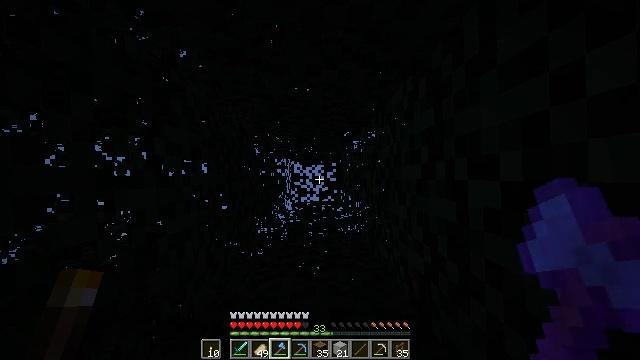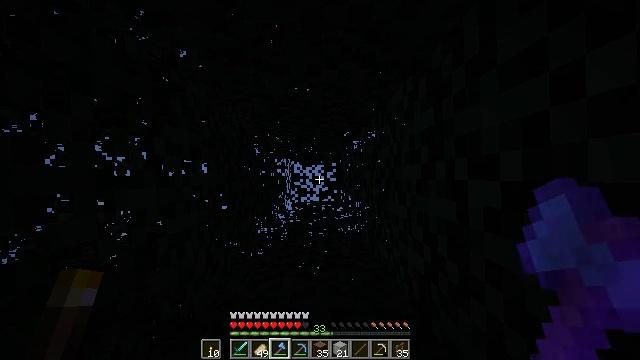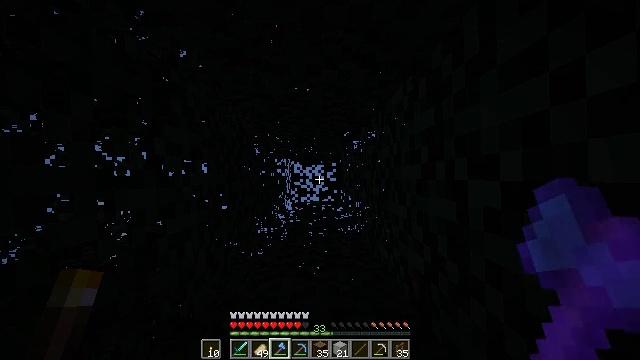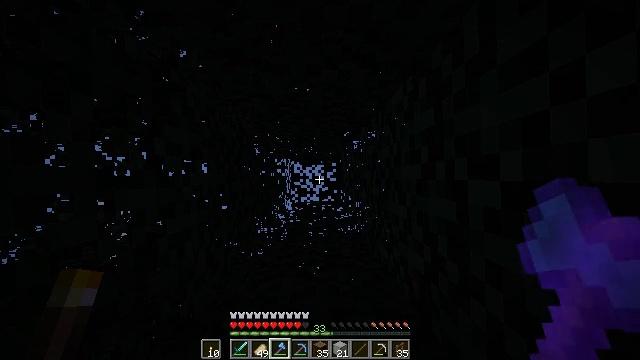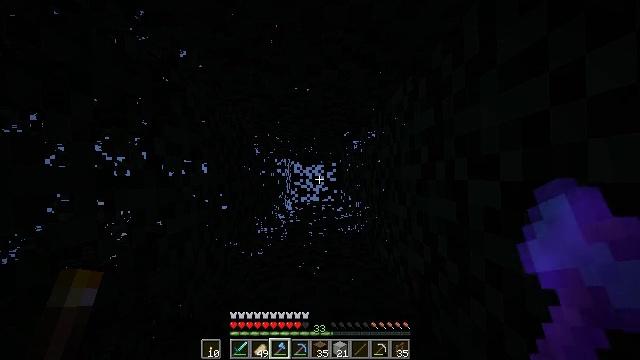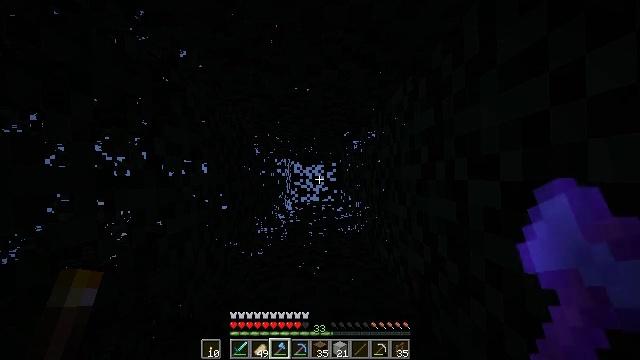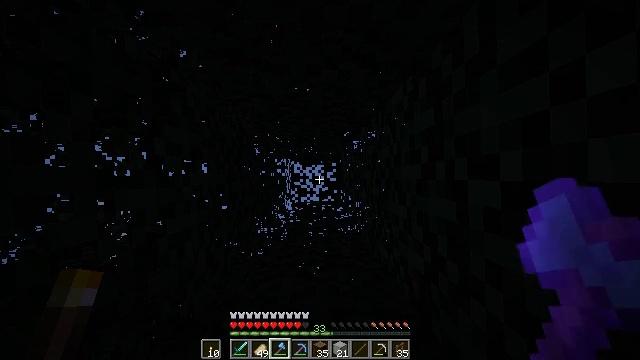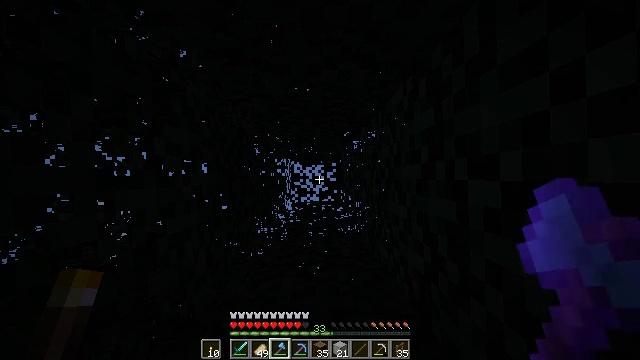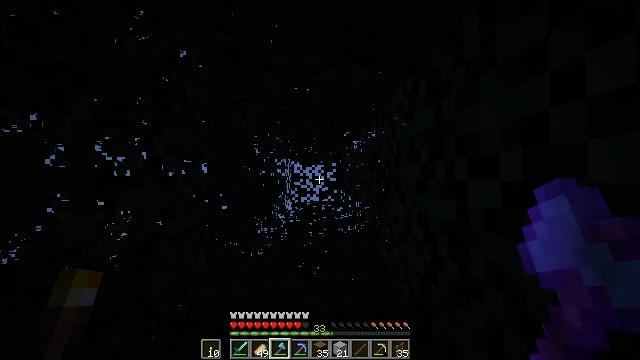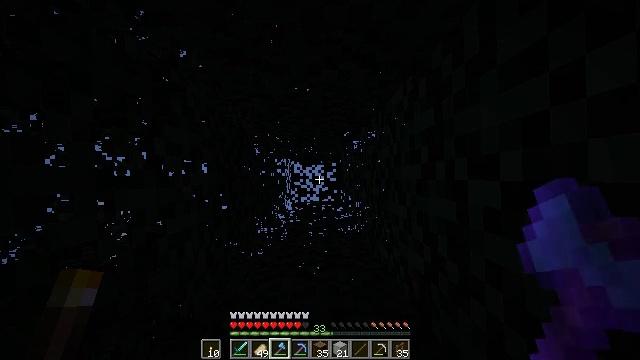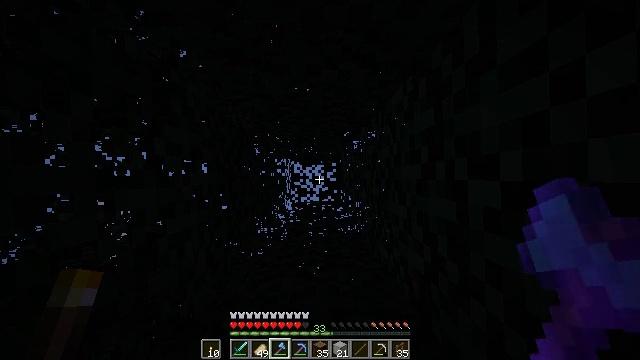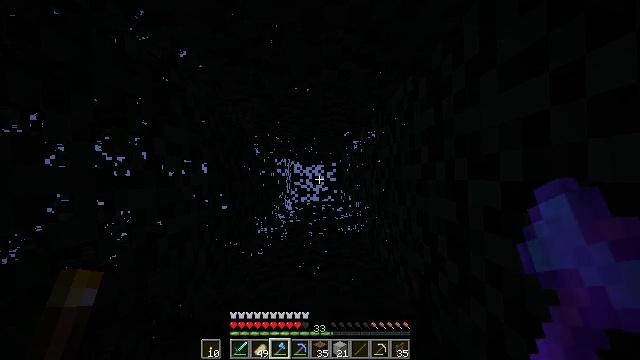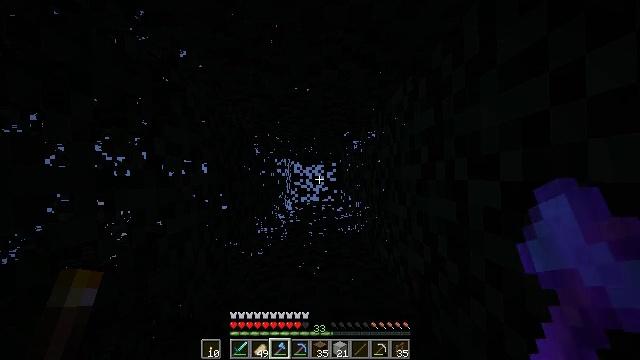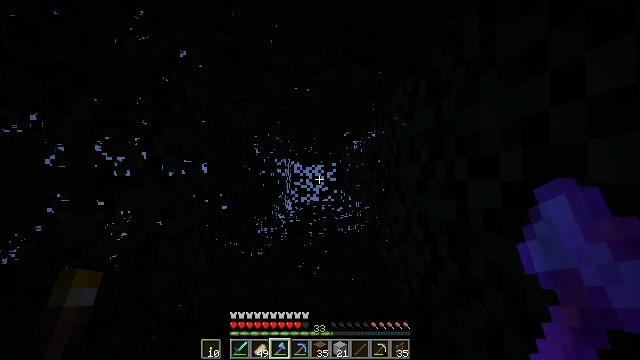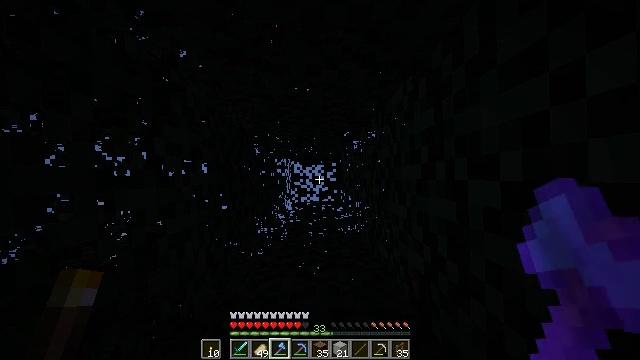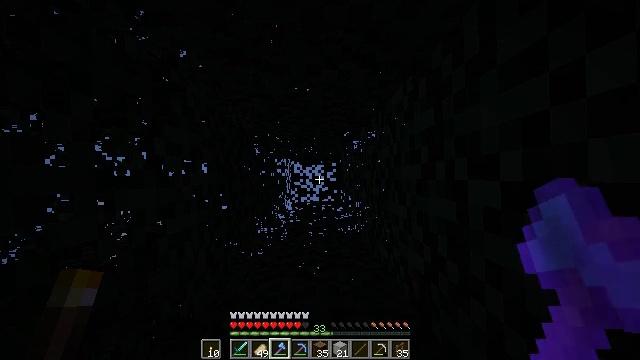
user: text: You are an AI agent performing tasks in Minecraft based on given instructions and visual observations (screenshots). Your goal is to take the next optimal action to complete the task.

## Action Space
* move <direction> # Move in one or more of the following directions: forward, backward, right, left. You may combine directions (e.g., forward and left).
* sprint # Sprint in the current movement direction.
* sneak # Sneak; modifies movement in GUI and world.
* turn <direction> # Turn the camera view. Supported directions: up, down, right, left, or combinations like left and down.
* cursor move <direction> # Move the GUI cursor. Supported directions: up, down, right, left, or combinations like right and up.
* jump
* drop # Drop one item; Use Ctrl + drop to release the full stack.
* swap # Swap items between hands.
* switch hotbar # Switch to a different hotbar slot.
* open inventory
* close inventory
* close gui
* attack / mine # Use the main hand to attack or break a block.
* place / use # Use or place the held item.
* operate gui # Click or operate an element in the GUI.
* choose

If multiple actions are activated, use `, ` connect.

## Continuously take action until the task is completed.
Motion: motion action
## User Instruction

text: Disassemble the brown bed.
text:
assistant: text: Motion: no_op
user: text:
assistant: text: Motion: no_op
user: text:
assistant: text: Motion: no_op
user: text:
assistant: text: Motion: no_op
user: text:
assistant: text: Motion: no_op
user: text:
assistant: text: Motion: no_op
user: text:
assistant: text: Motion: no_op
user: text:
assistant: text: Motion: no_op
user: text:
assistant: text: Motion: no_op
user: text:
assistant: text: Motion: no_op
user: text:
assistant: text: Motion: no_op
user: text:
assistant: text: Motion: no_op
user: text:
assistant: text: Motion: no_op
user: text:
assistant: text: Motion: no_op
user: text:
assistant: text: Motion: no_op
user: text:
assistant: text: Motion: no_op
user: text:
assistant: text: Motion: no_op
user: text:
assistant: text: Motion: no_op
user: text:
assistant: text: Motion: no_op
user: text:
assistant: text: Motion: no_op
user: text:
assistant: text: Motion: no_op
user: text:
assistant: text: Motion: no_op
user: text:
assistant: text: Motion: no_op
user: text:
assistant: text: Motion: no_op
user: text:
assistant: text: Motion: no_op
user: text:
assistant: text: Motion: no_op
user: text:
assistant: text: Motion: no_op
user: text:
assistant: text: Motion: no_op
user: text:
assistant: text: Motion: no_op
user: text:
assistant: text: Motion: no_op